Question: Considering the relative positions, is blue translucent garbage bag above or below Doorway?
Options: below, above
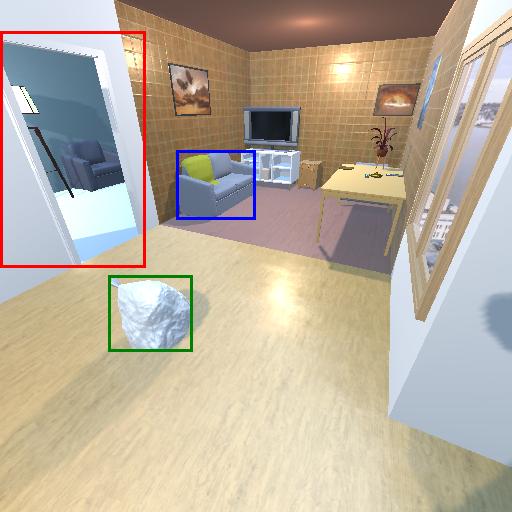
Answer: below